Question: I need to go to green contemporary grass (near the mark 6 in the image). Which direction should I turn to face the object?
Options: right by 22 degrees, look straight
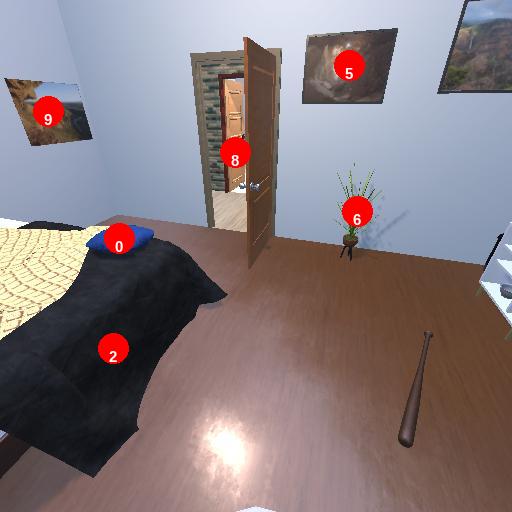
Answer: right by 22 degrees